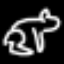
Label: frog